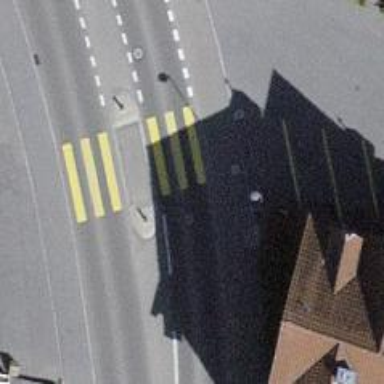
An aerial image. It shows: Asphalt footway with zebra crossing.